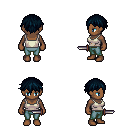
a pixel art fantasy rpg character, female body template, human, dark skin, white pirate shirt, teal pants, raven short bangs hairstyle, dagger, four views (front, back, left, right), 2x2 character sprite sheet, small pixel art, hard edges, no anti-aliasing